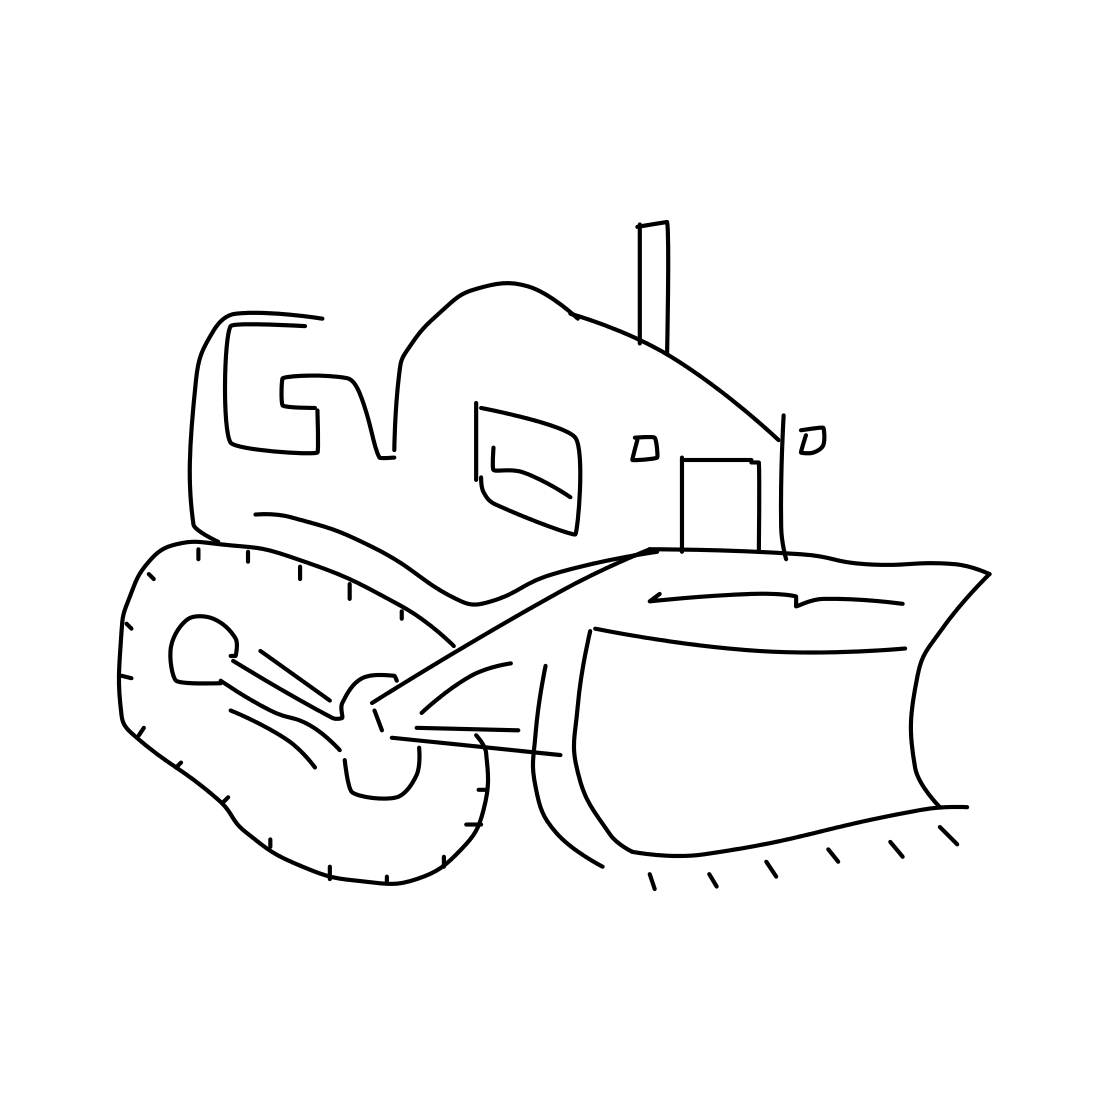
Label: bulldozer